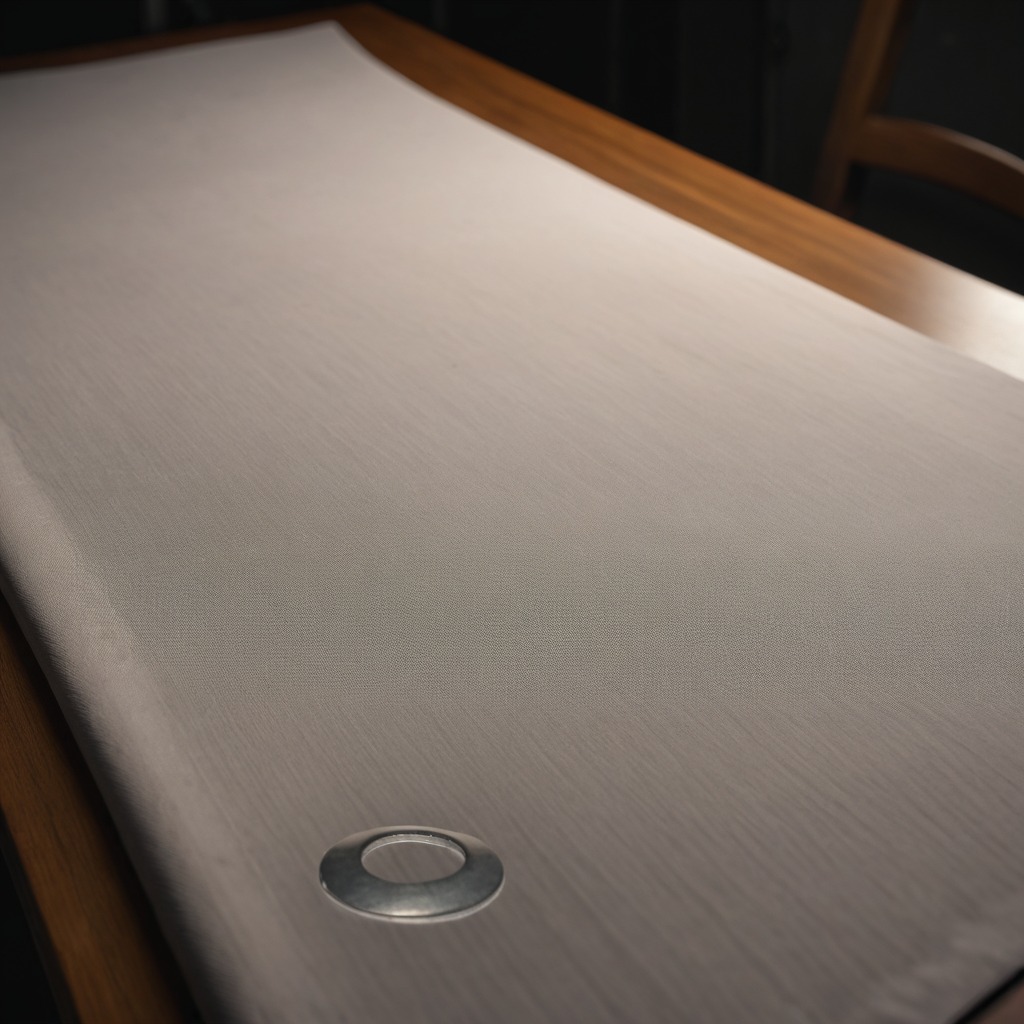
A flat metal washer is lying on the wooden table.